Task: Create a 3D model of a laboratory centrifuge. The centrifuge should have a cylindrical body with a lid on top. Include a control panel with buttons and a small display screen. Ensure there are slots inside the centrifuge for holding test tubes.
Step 531:
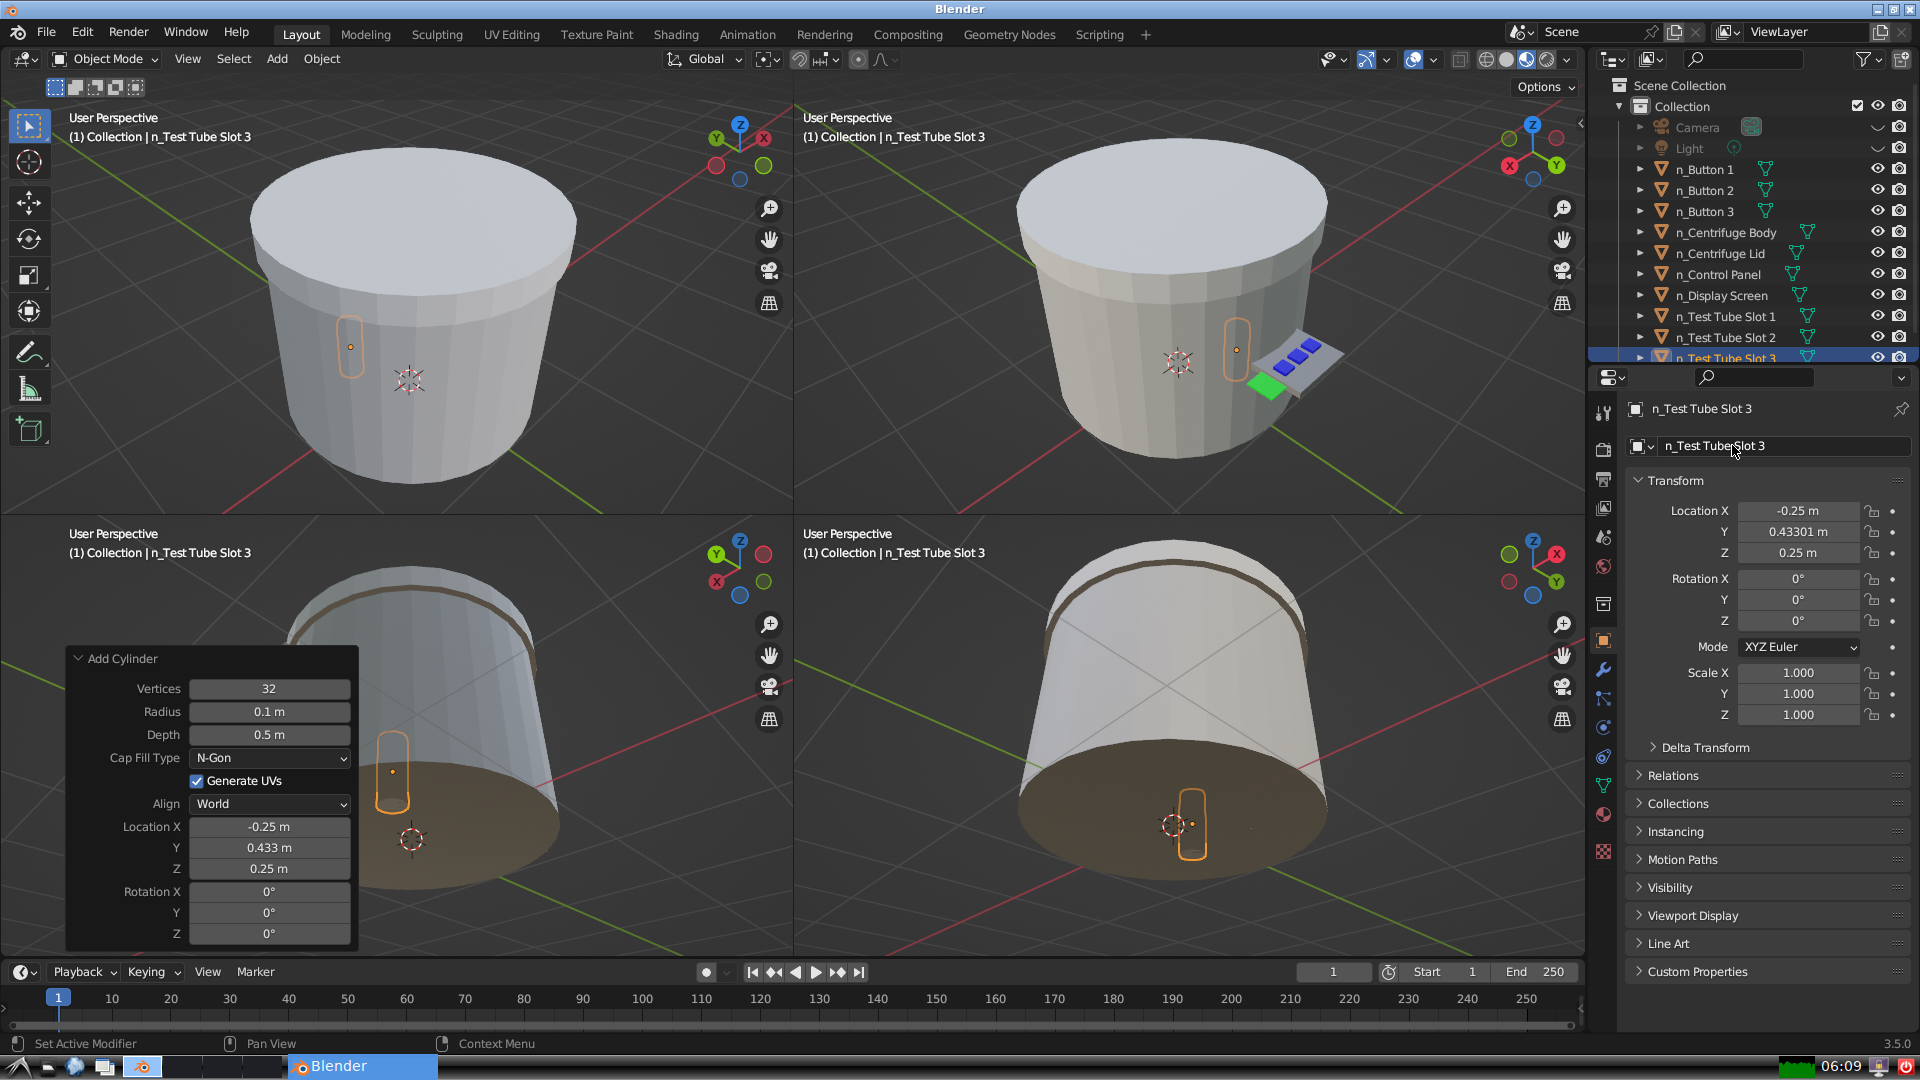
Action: {"mouse_move": [1603, 815]}